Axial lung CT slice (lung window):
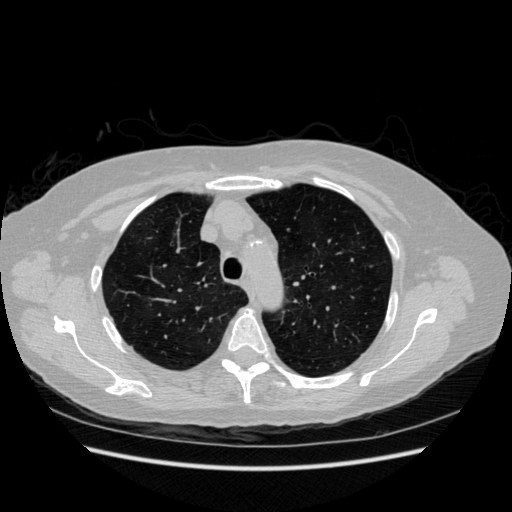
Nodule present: no